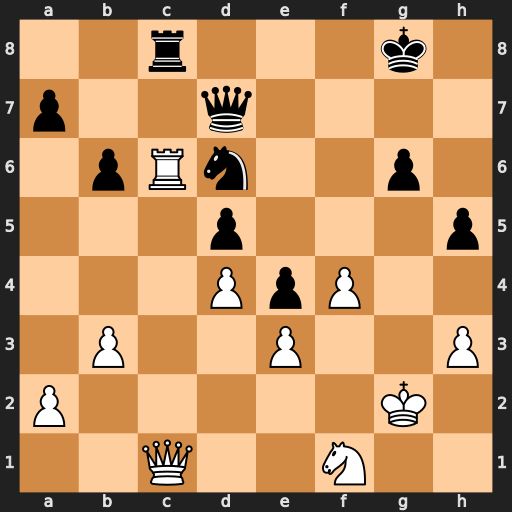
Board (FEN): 2r3k1/p2q4/1pRn2p1/3p3p/3PpP2/1P2P2P/P5K1/2Q2N2
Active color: w
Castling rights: -
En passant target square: -
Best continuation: Rxd6 Qxh3+ Kxh3